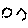
Label: hexagon